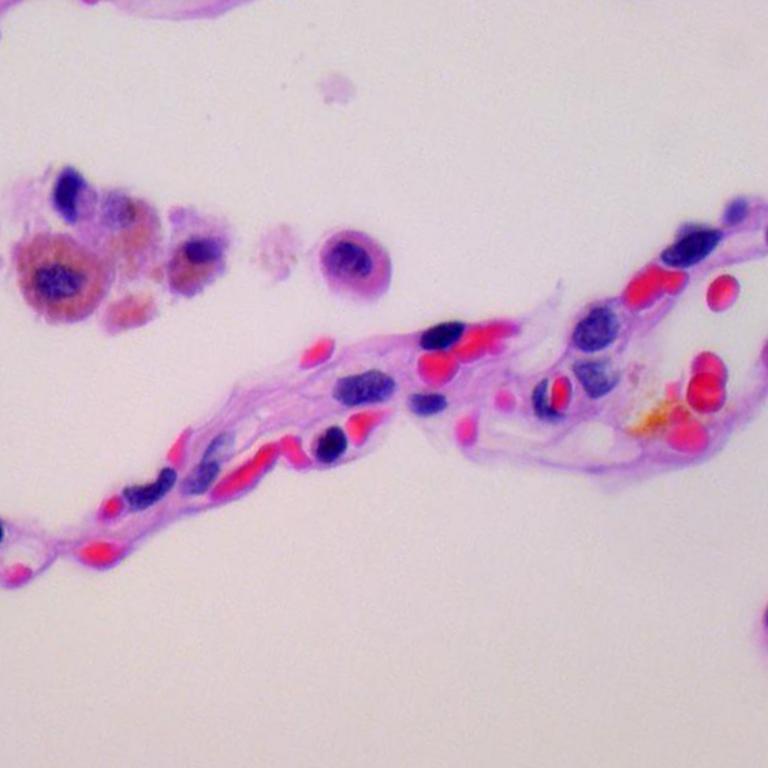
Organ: lung
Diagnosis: benign